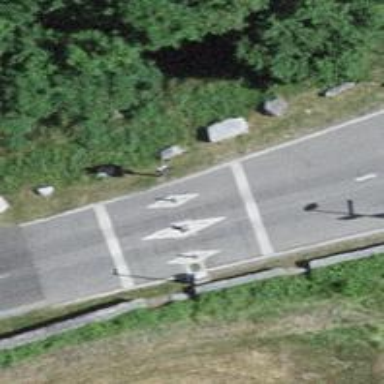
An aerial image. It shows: Rising bollard.